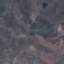
Land use / land cover class: HerbaceousVegetation